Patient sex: M
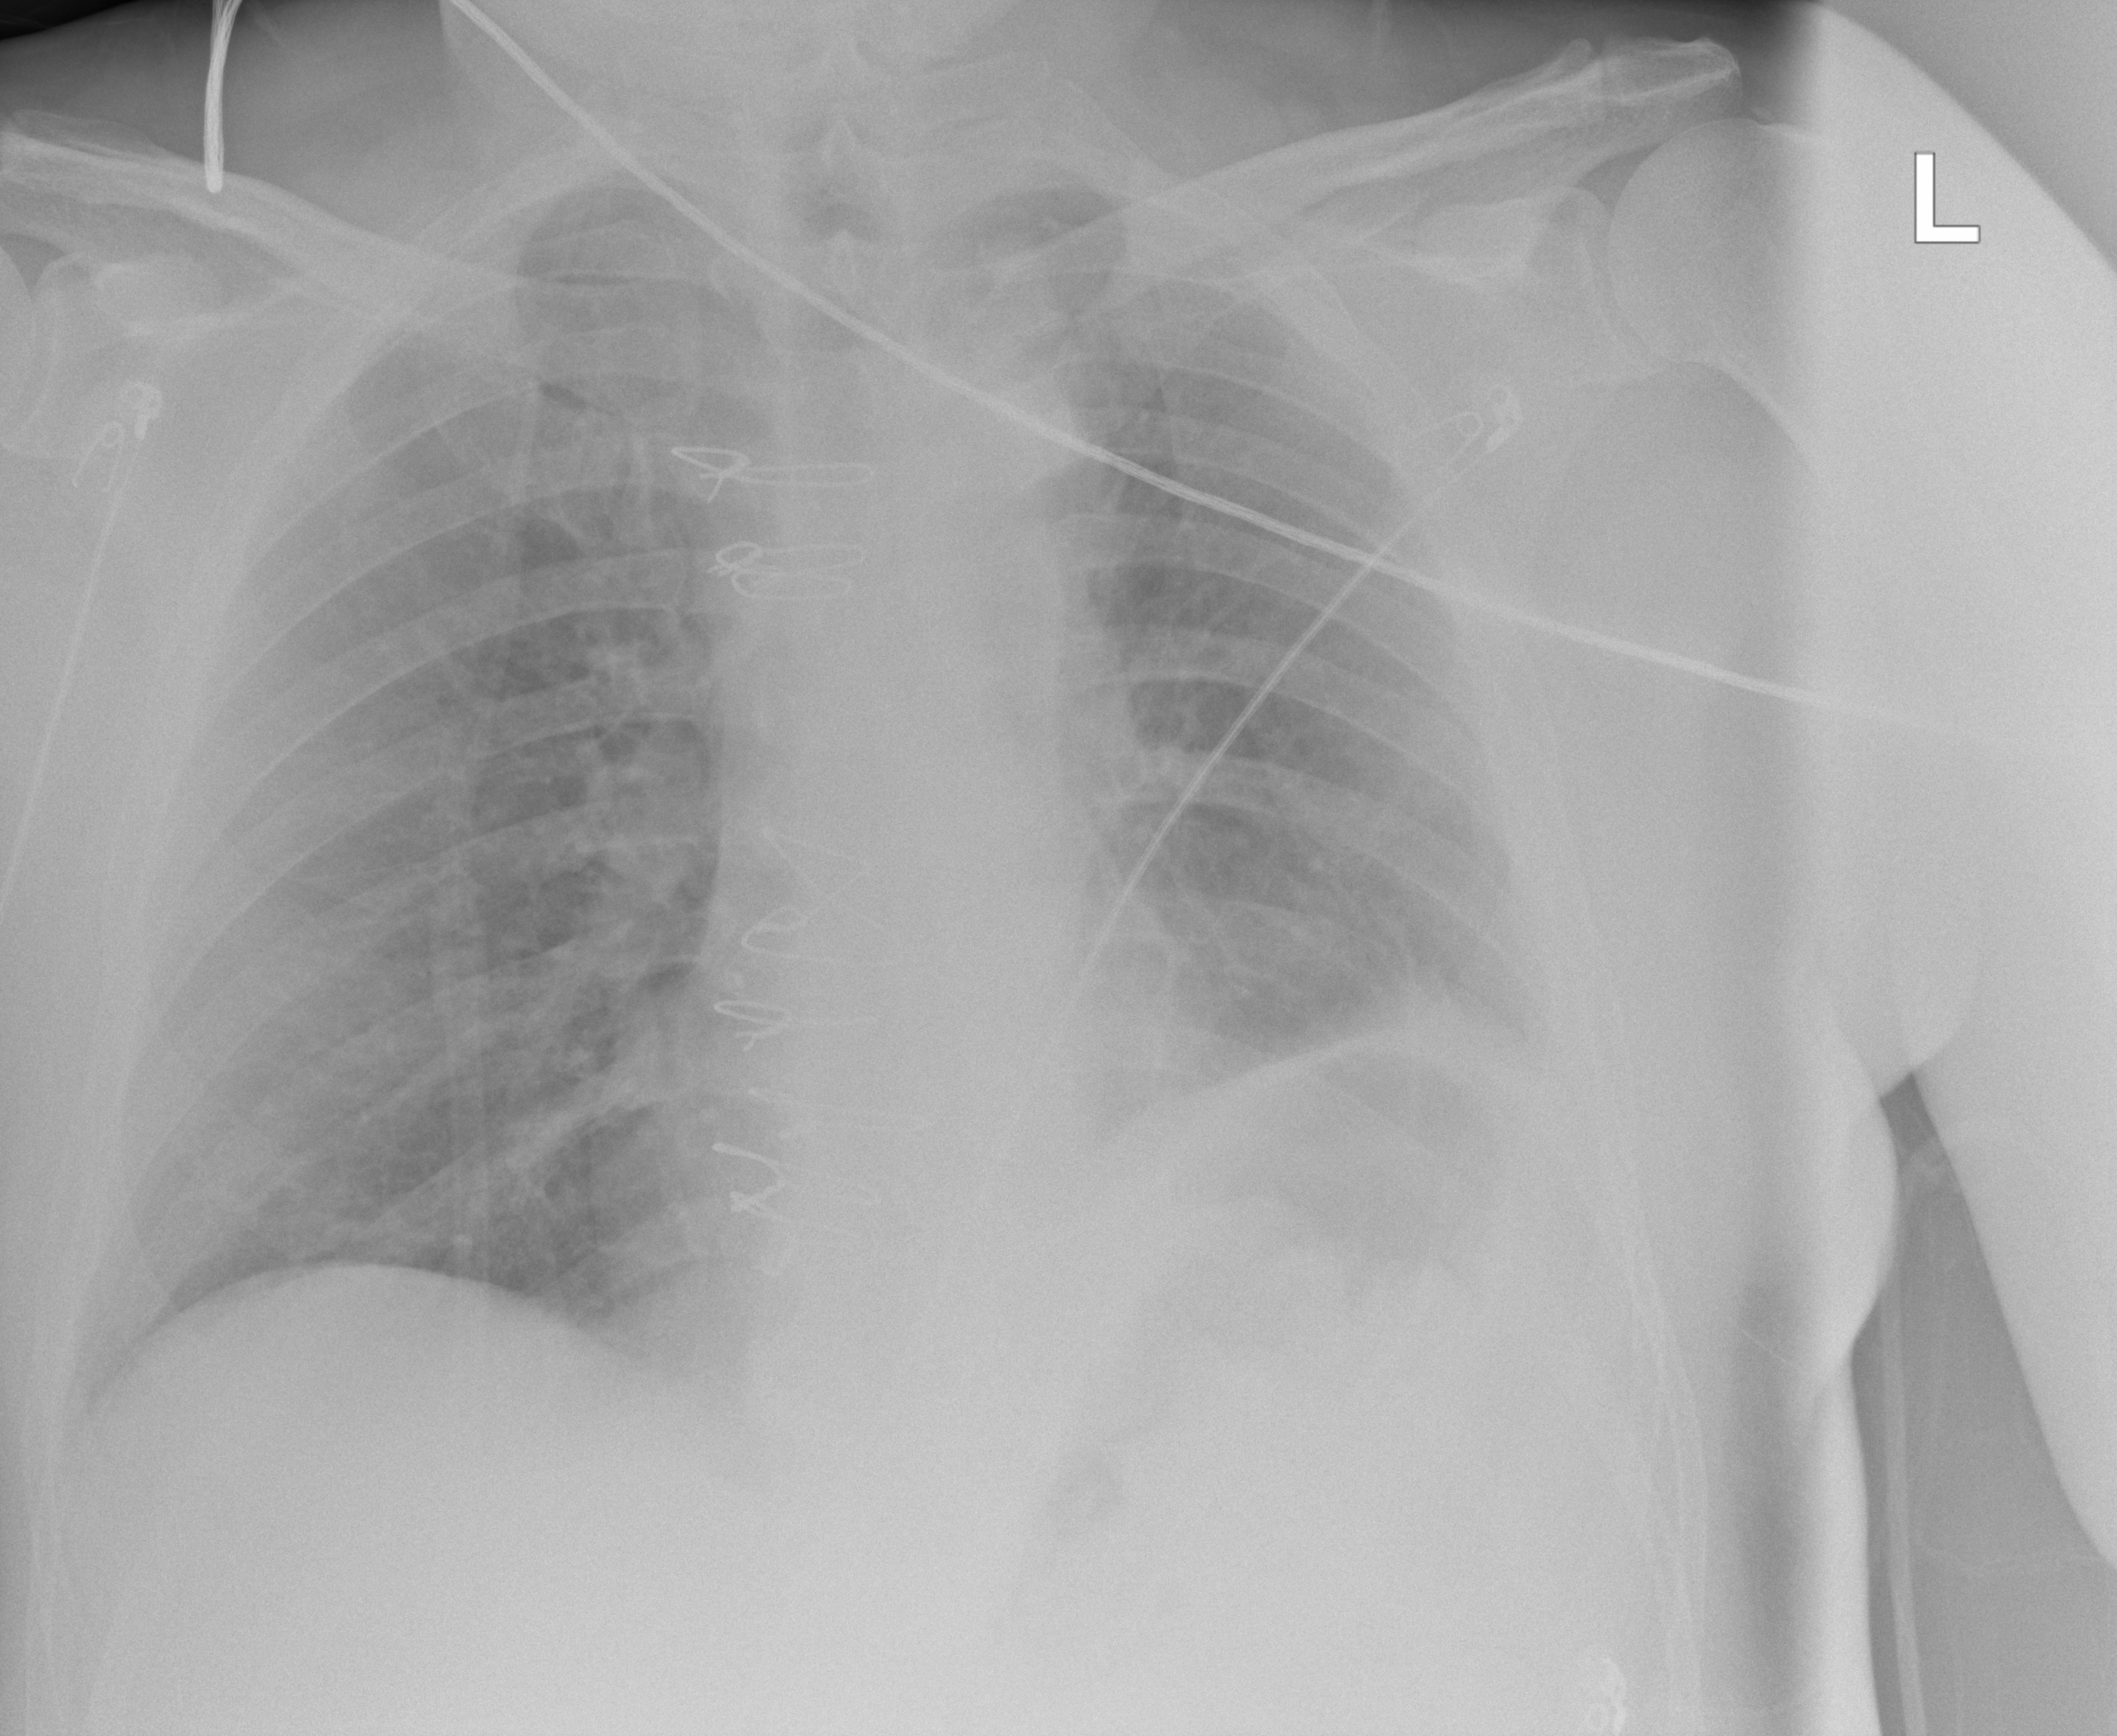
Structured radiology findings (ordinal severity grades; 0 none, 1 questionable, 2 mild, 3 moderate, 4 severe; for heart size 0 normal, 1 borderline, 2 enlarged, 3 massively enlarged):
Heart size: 0
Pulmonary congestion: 0
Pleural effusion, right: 0
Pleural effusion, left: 1
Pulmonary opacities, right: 0
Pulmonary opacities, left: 0
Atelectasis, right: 1
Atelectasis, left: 2